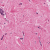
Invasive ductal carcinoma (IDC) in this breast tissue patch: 0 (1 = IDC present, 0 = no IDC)